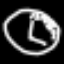
Label: clock